Field crop: maize
Growth stage: 1
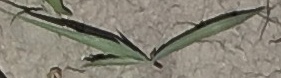
Species: sorghum